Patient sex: M
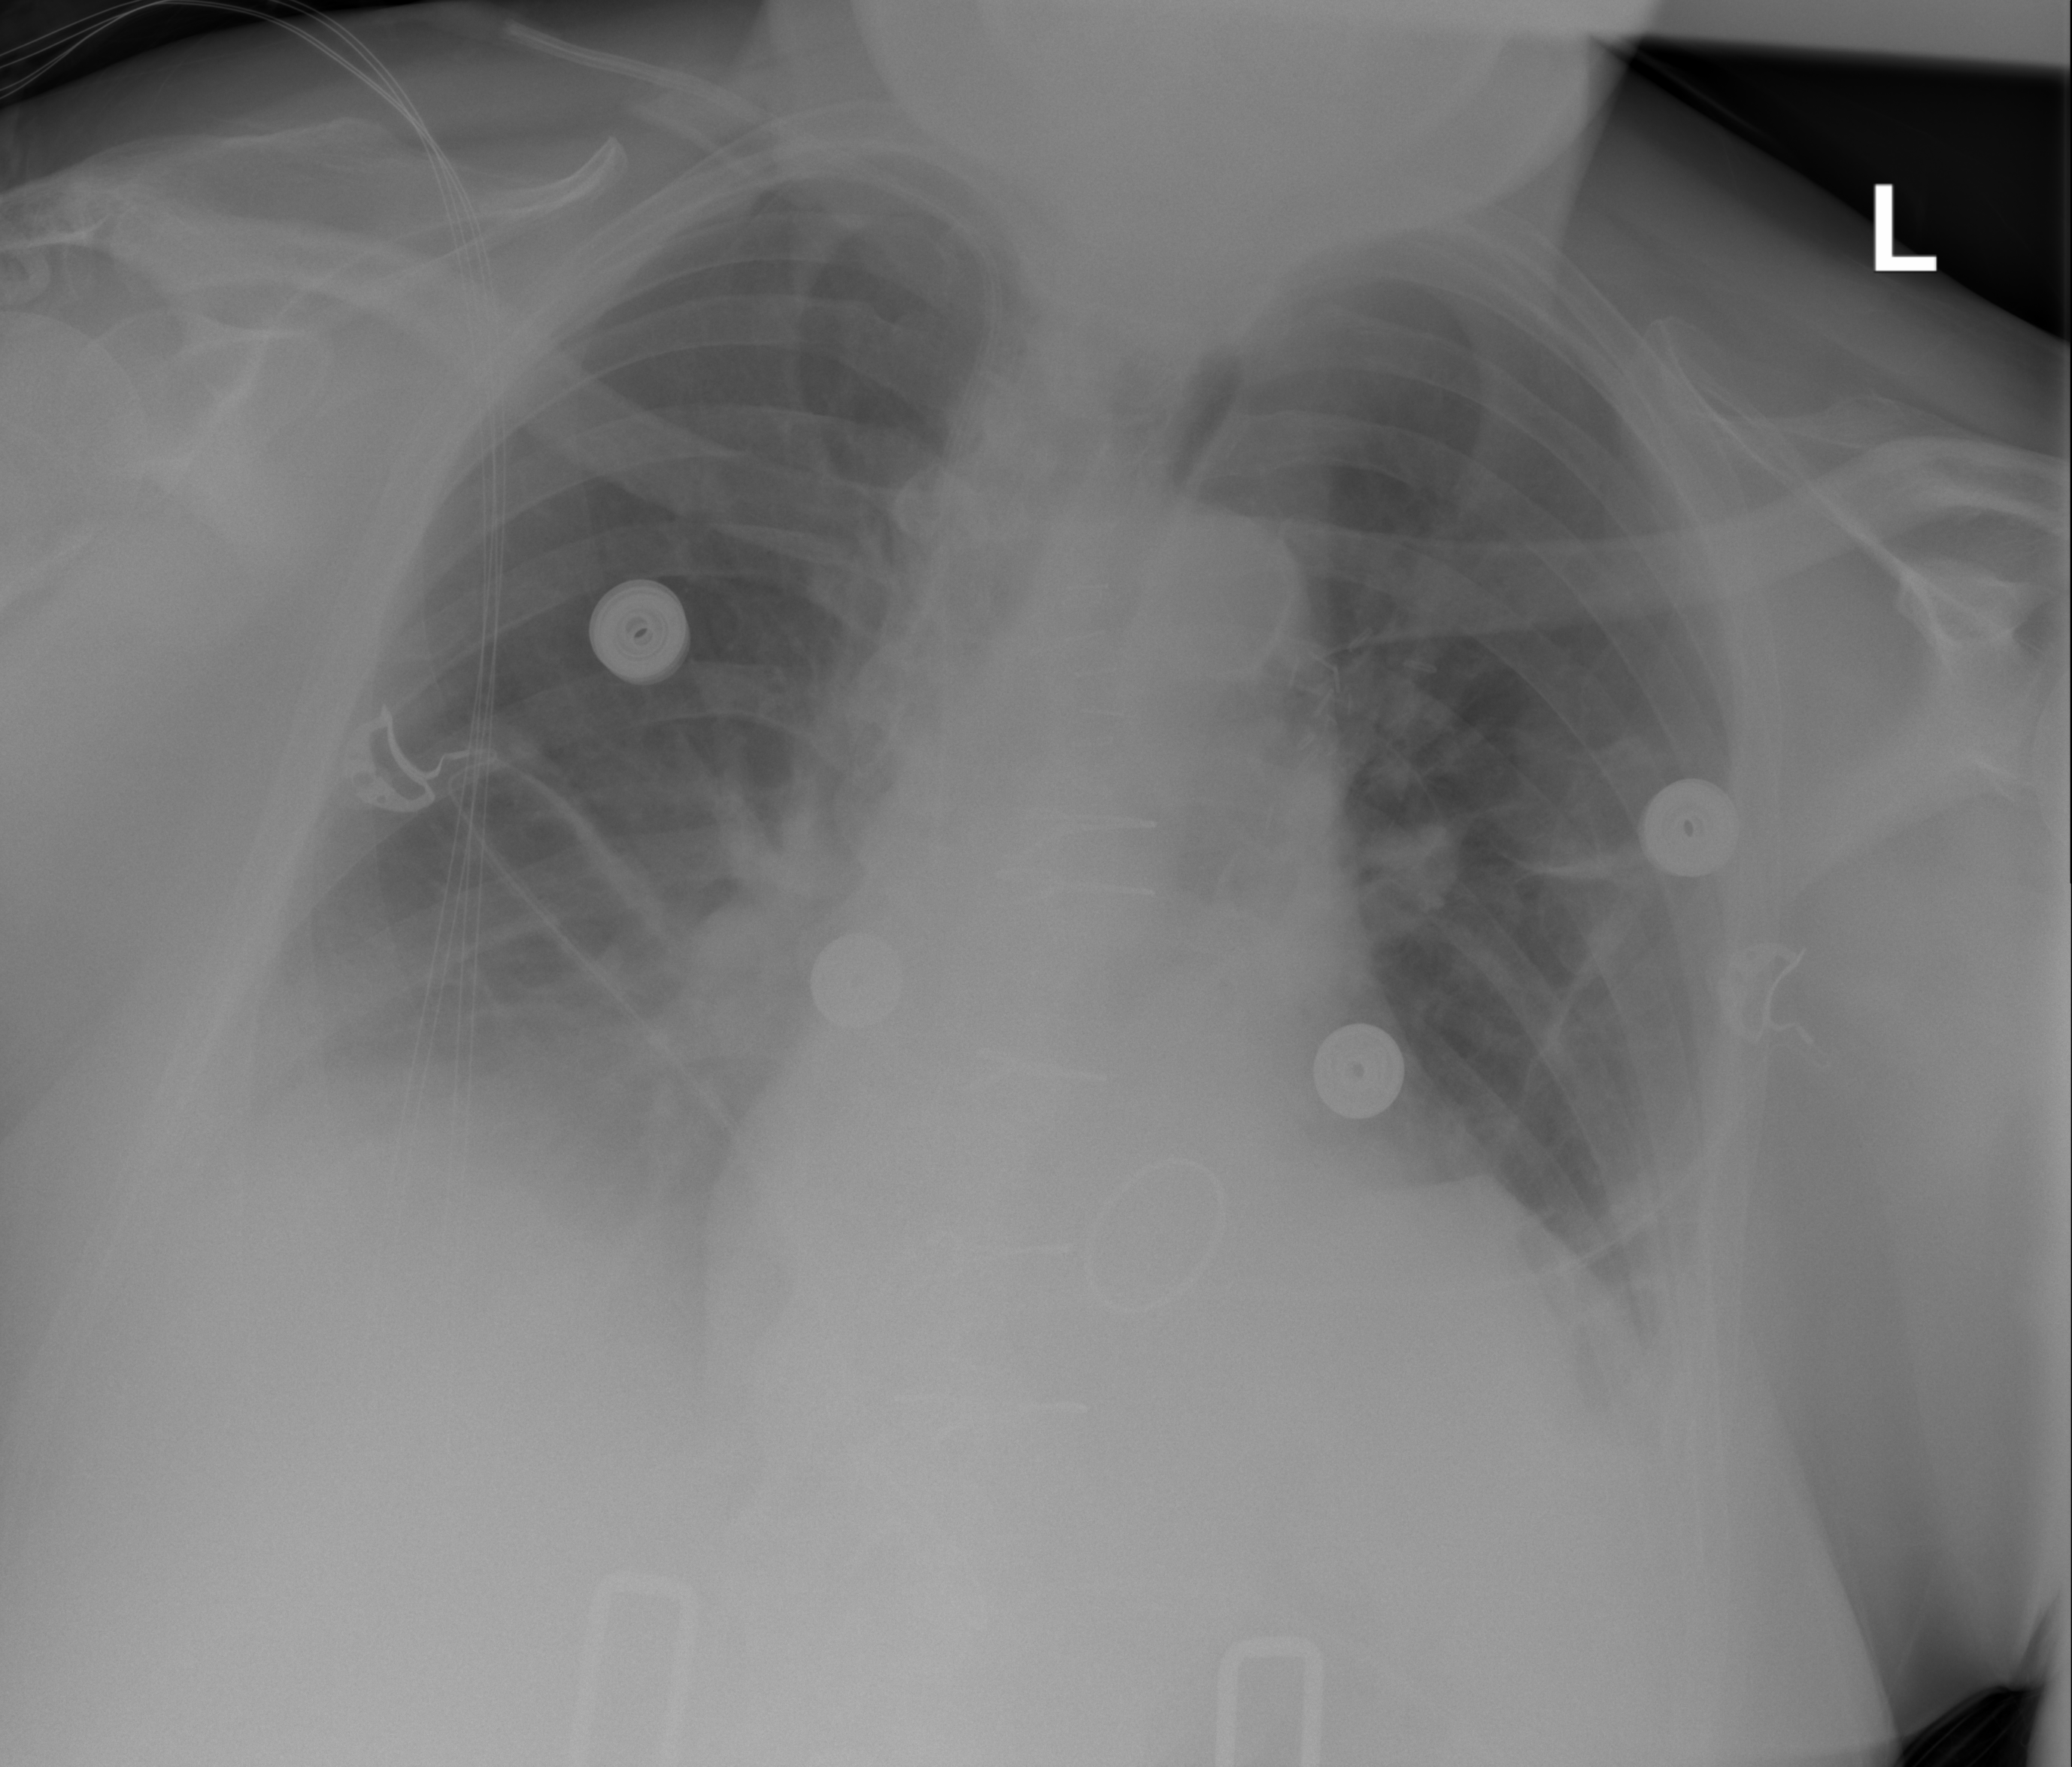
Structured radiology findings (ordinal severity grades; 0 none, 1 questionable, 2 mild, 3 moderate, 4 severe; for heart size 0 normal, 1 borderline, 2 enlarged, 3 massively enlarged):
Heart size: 1
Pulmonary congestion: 2
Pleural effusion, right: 2
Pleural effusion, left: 0
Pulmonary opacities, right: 1
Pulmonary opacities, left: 1
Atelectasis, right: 2
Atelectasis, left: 2